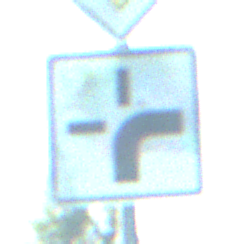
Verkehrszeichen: VerlaufVorfahrtsstrasse3
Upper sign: Vorfahrtsstrasse
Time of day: MorningAfternoon
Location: Outdoor (Nature)
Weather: Clear
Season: NotSpecified
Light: Natural